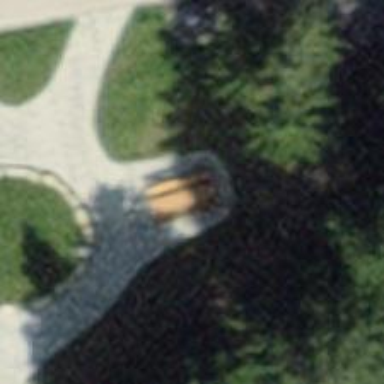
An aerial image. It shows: Picnic table located in leisure land area.